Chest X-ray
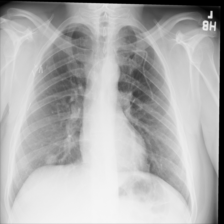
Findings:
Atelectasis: negative
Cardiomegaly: negative
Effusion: negative
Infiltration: negative
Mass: positive
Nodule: negative
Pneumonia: negative
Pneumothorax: negative
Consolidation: negative
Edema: negative
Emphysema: negative
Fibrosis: negative
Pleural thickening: negative
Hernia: negative